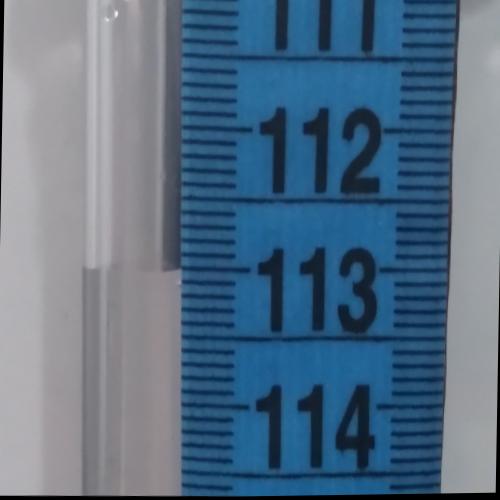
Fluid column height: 113.0 cm